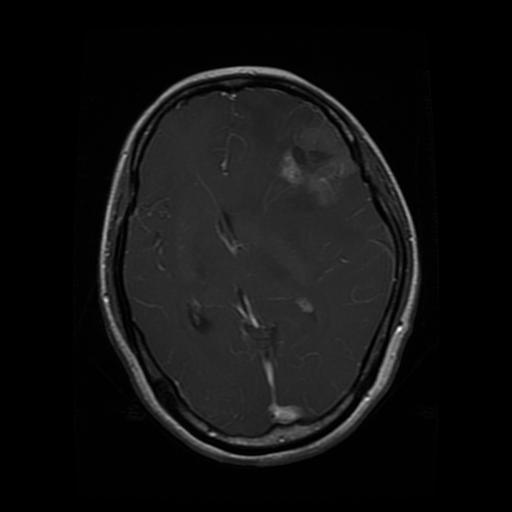
Label: glioma